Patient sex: M
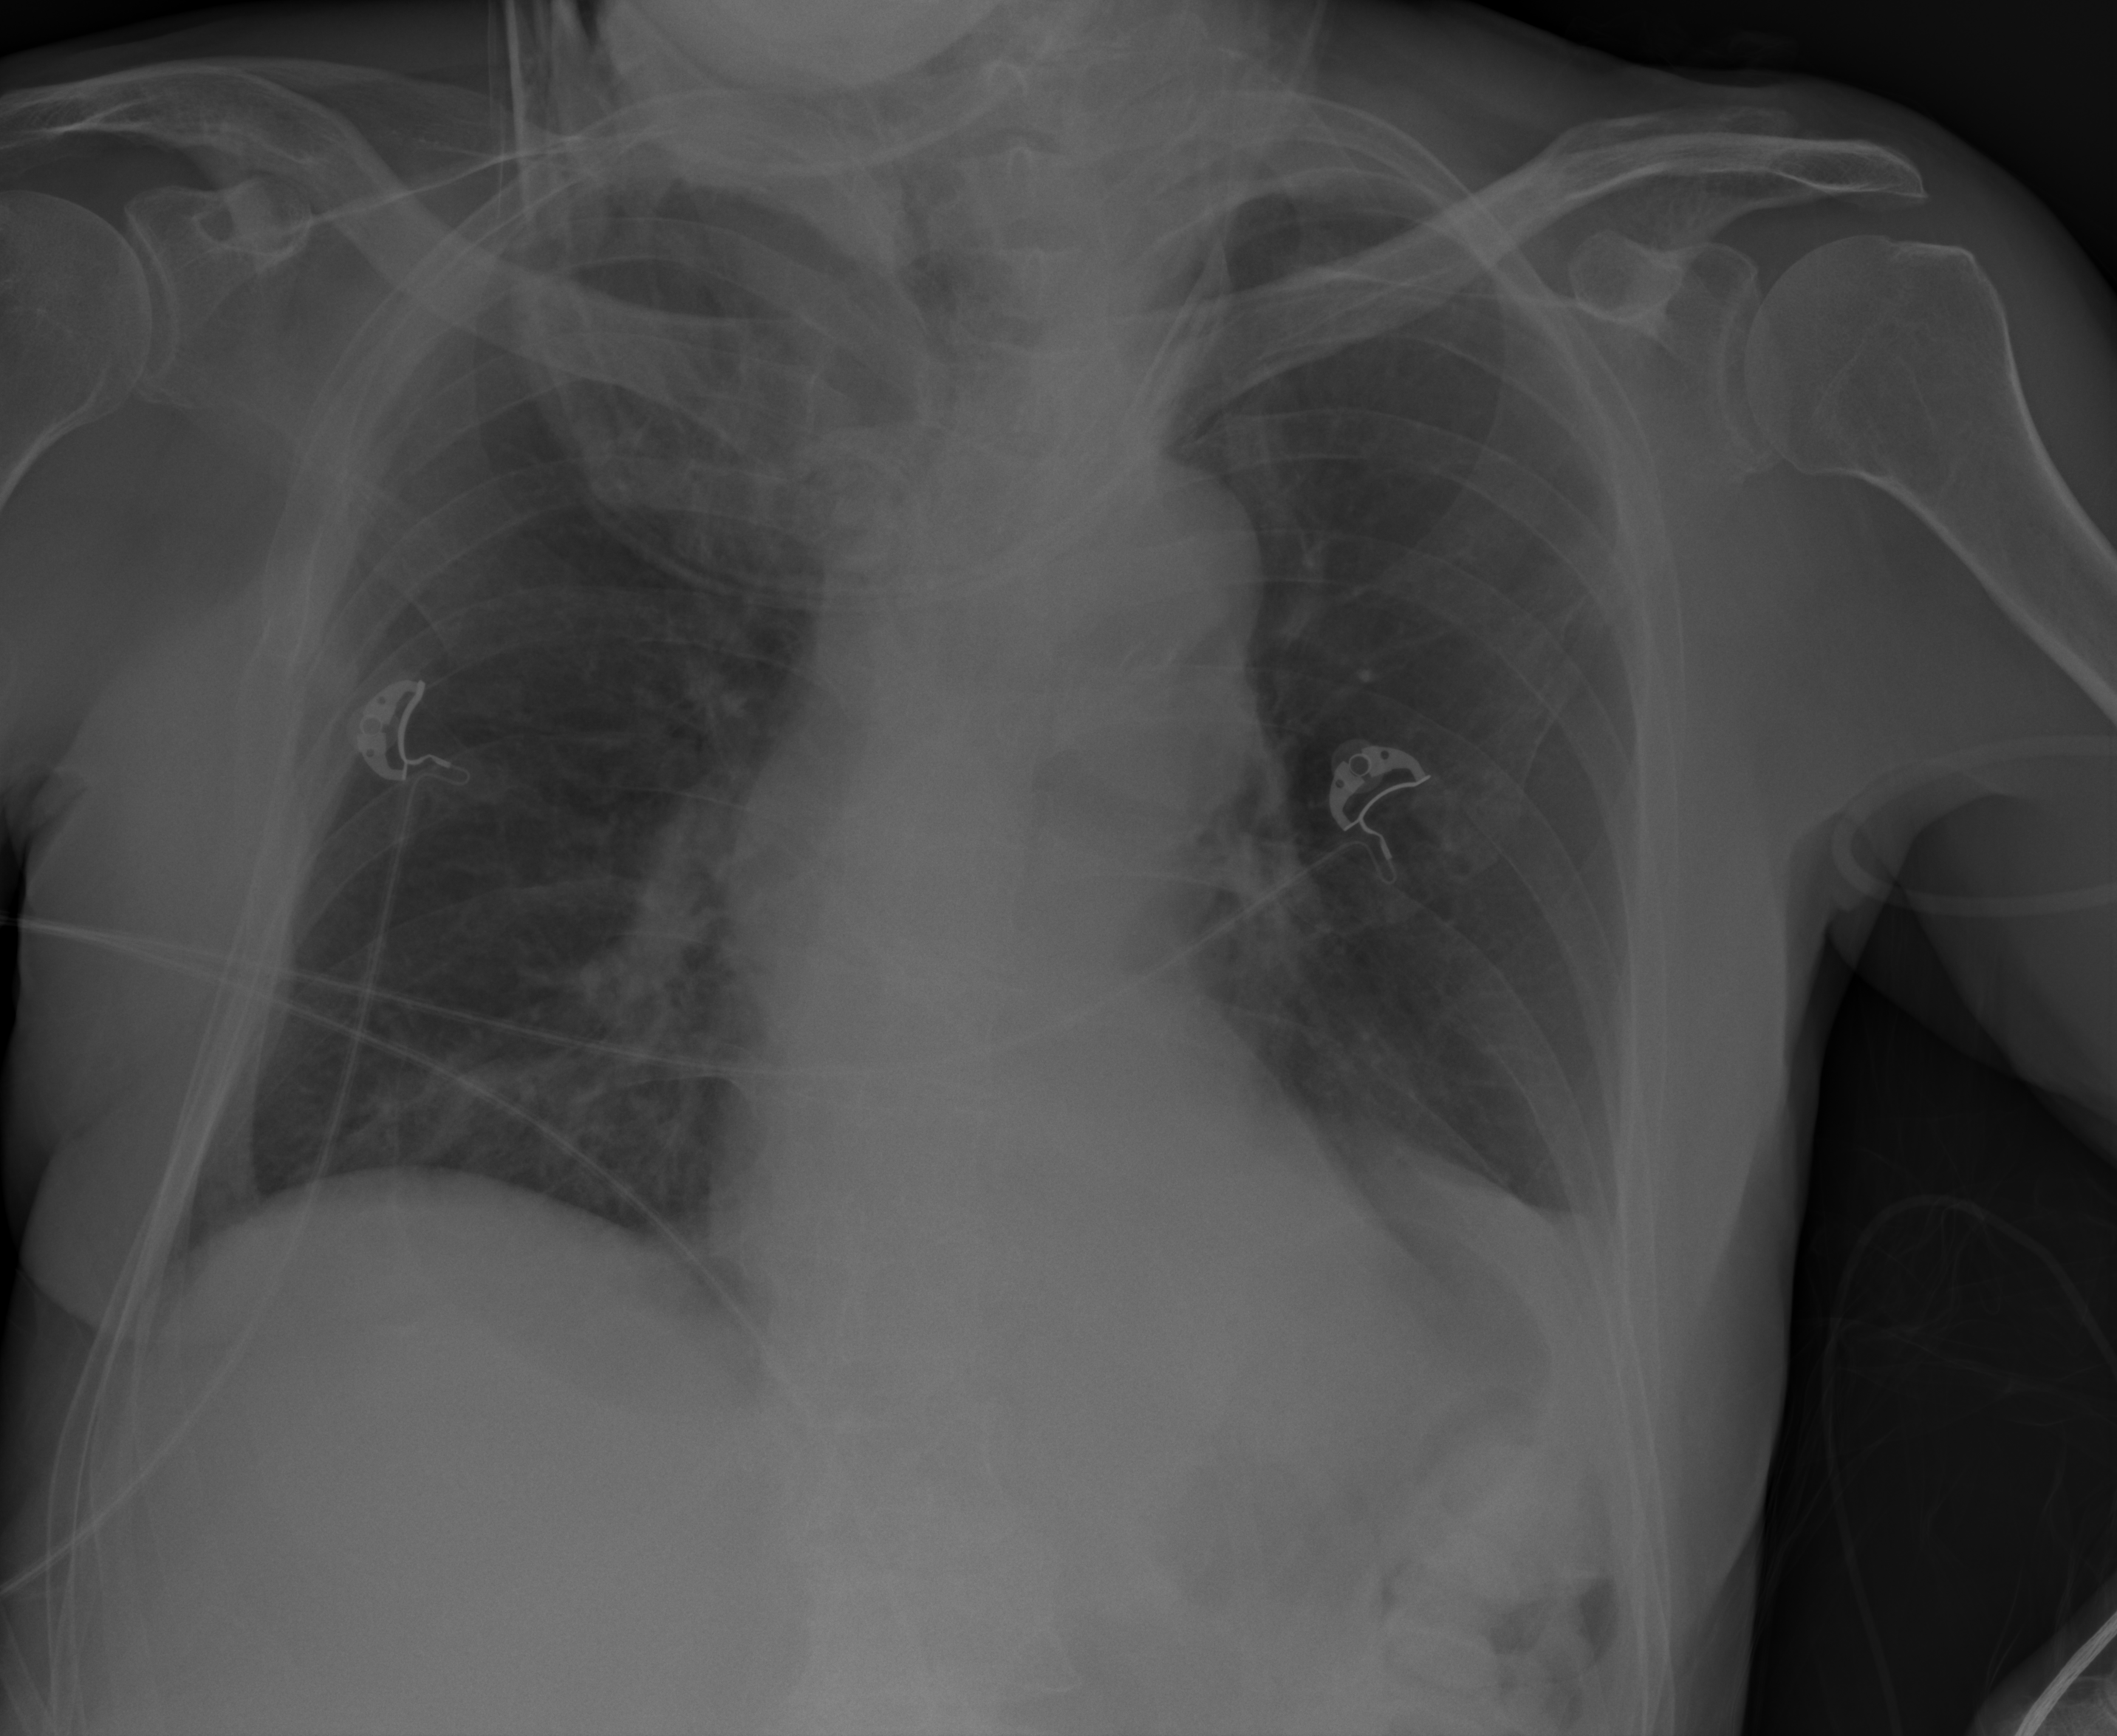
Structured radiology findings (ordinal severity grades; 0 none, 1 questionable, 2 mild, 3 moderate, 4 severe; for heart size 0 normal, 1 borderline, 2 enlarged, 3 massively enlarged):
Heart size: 0
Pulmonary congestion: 0
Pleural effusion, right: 0
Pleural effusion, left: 2
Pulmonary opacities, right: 1
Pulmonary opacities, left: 0
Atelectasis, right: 0
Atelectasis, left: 2